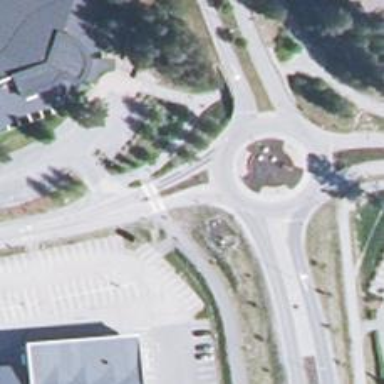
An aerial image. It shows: Secondary road with asphalt surface leading to roundabout.